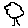
Label: tree